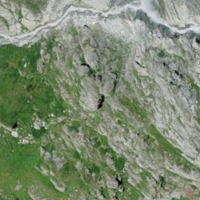
EUNIS habitat code: 26
Species observed at this site:
Saxifraga aizoides